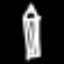
Label: pencil